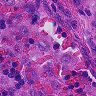
Metastatic tissue present: no